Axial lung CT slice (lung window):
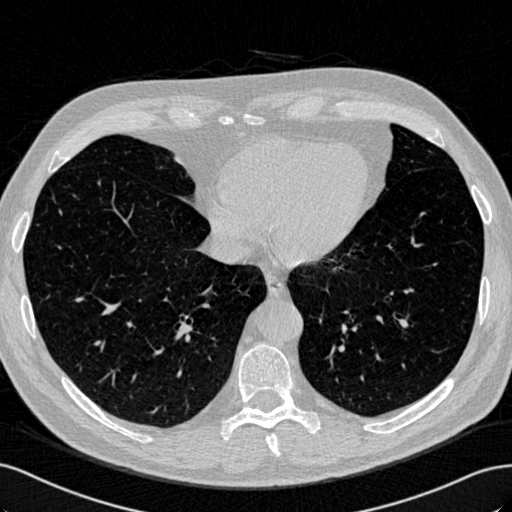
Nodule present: no